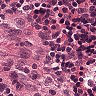
Metastatic tissue present: no